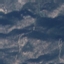
Land use / land cover: HerbaceousVegetation